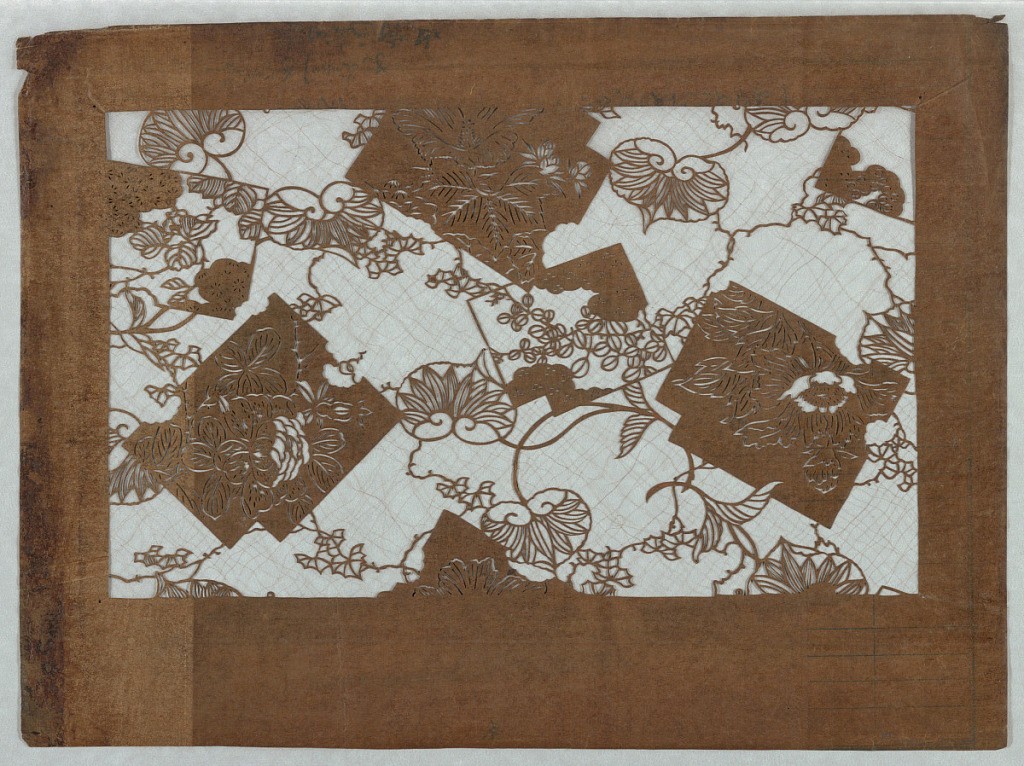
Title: Bamboo Motif
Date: mid 18th - early 19th century
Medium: Mulberry paper (kozo washi) treated with fermented persimmon tannin (kakishibu), and silk threads (itoire)
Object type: Katagami
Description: Bamboo leaves on a wavy lattice background forms this design. In Japan, bamboo (take) represents flexibility and strength. It appears in many ancient tales, including the tale of the bamboo cutter (Taketori Monogatari) or the princess Kaguya (Kaguya-hime). Bamboo is used in many festivals to ward off evil. July 7th (Tanabata) people write their wishes for the year on strips of paper and tie them to the branches.